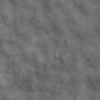
Label: not_dusty